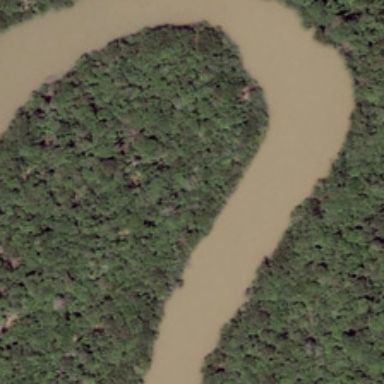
The dark yellow saddle shaped river sourround the area covered by dense trees .